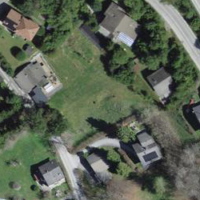
EUNIS habitat code: 55
Species observed at this site:
Anaphalis margaritacea